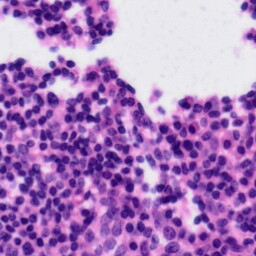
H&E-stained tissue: Tonsil